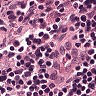
Metastatic tissue present: no